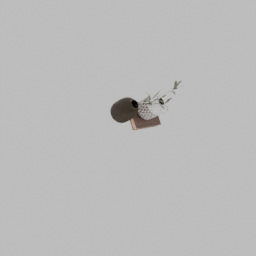
Label: decoration